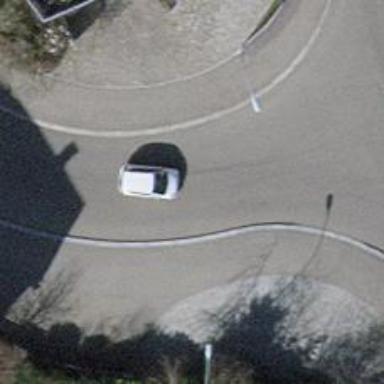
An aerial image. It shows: Unmarked road crossing.